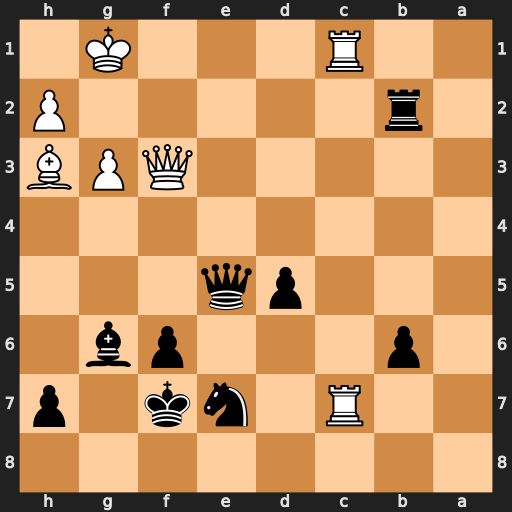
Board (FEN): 8/2R1nk1p/1p3pb1/3pq3/8/5QPB/1r5P/2R3K1
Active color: b
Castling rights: -
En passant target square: -
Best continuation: Qd4+ Kh1 Be4